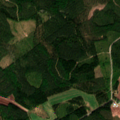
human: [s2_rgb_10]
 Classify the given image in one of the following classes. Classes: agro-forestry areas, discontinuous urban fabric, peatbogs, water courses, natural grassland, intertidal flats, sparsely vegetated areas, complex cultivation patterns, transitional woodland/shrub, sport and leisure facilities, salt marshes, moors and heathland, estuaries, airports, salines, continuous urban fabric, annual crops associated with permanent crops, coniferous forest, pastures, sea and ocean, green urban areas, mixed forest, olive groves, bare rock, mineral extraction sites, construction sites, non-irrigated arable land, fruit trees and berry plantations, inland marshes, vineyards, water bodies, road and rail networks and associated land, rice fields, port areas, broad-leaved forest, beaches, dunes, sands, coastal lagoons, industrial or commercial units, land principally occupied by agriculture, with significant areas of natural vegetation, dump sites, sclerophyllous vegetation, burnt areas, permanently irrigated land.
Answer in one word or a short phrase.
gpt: coniferous forest, mixed forest, transitional woodland/shrub